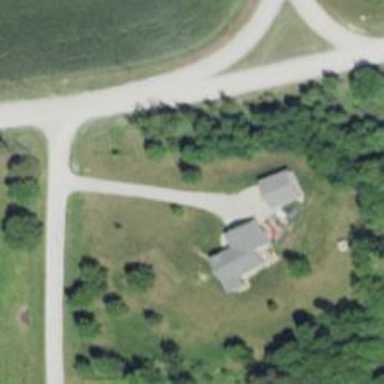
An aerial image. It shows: Driveway leading to service road.